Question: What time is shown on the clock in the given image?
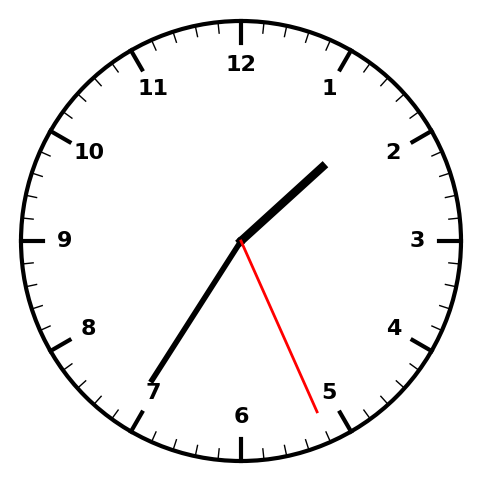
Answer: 01:35:26